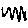
Label: zigzag